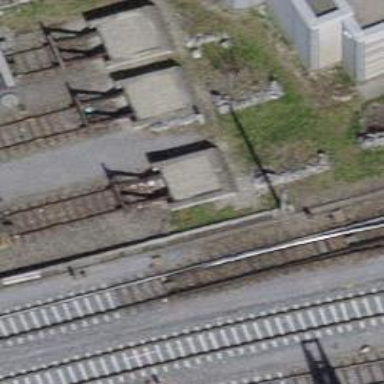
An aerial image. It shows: Railway buffer stop.